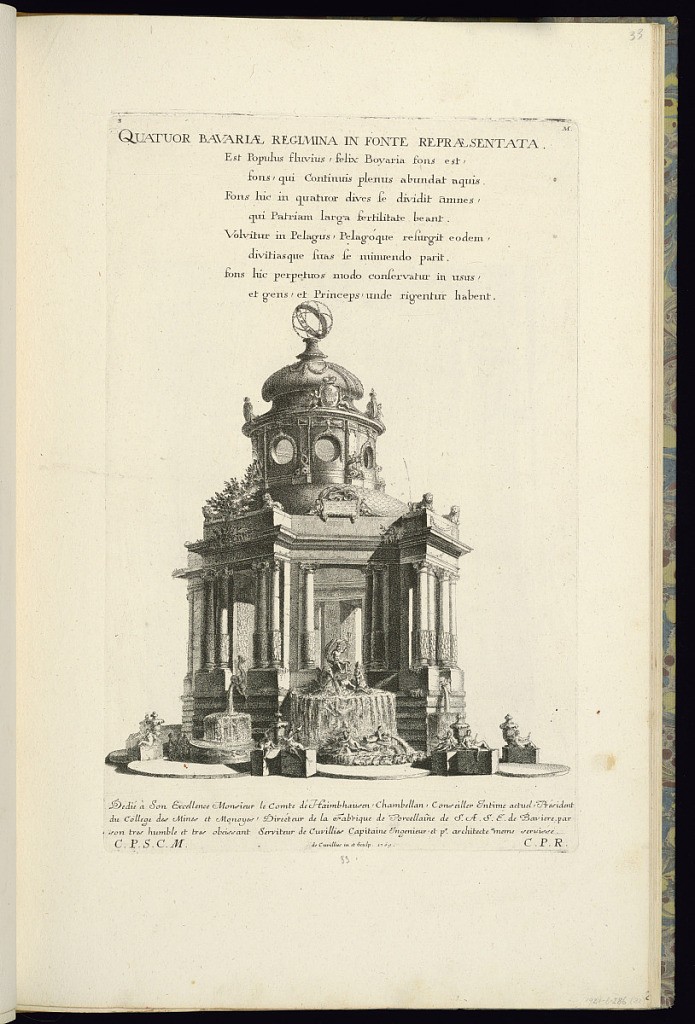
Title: QUATUOR BAVARIAE REGIMINA IN FONTE REPRAESENTATA
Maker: François de Cuvilliés the younger, German, 1731 - 1777
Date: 1769
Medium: Etching and engraving on paper
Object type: Print
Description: An exterior view of a fountain representing the four Bavarian Regiments. The fountain is domed with a shell pattern and cupola topped with an armillary sphere. The dome is supported by columns, and topped with sculptures of lions, dolphins, cartouches, and festoons. The fountain features basins with dolphins, shells, Poseidon holding a trident, female figures, and urns. A verse in Latin is lettered above with the dedication in French lettered below. The plate is titled, numbered, signed, and dated.